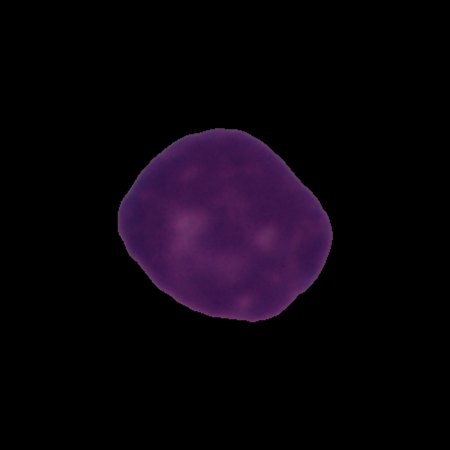
Label: healthy